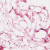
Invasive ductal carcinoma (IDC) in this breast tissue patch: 0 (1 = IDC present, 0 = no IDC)